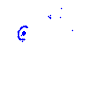
Particle: proton